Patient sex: F
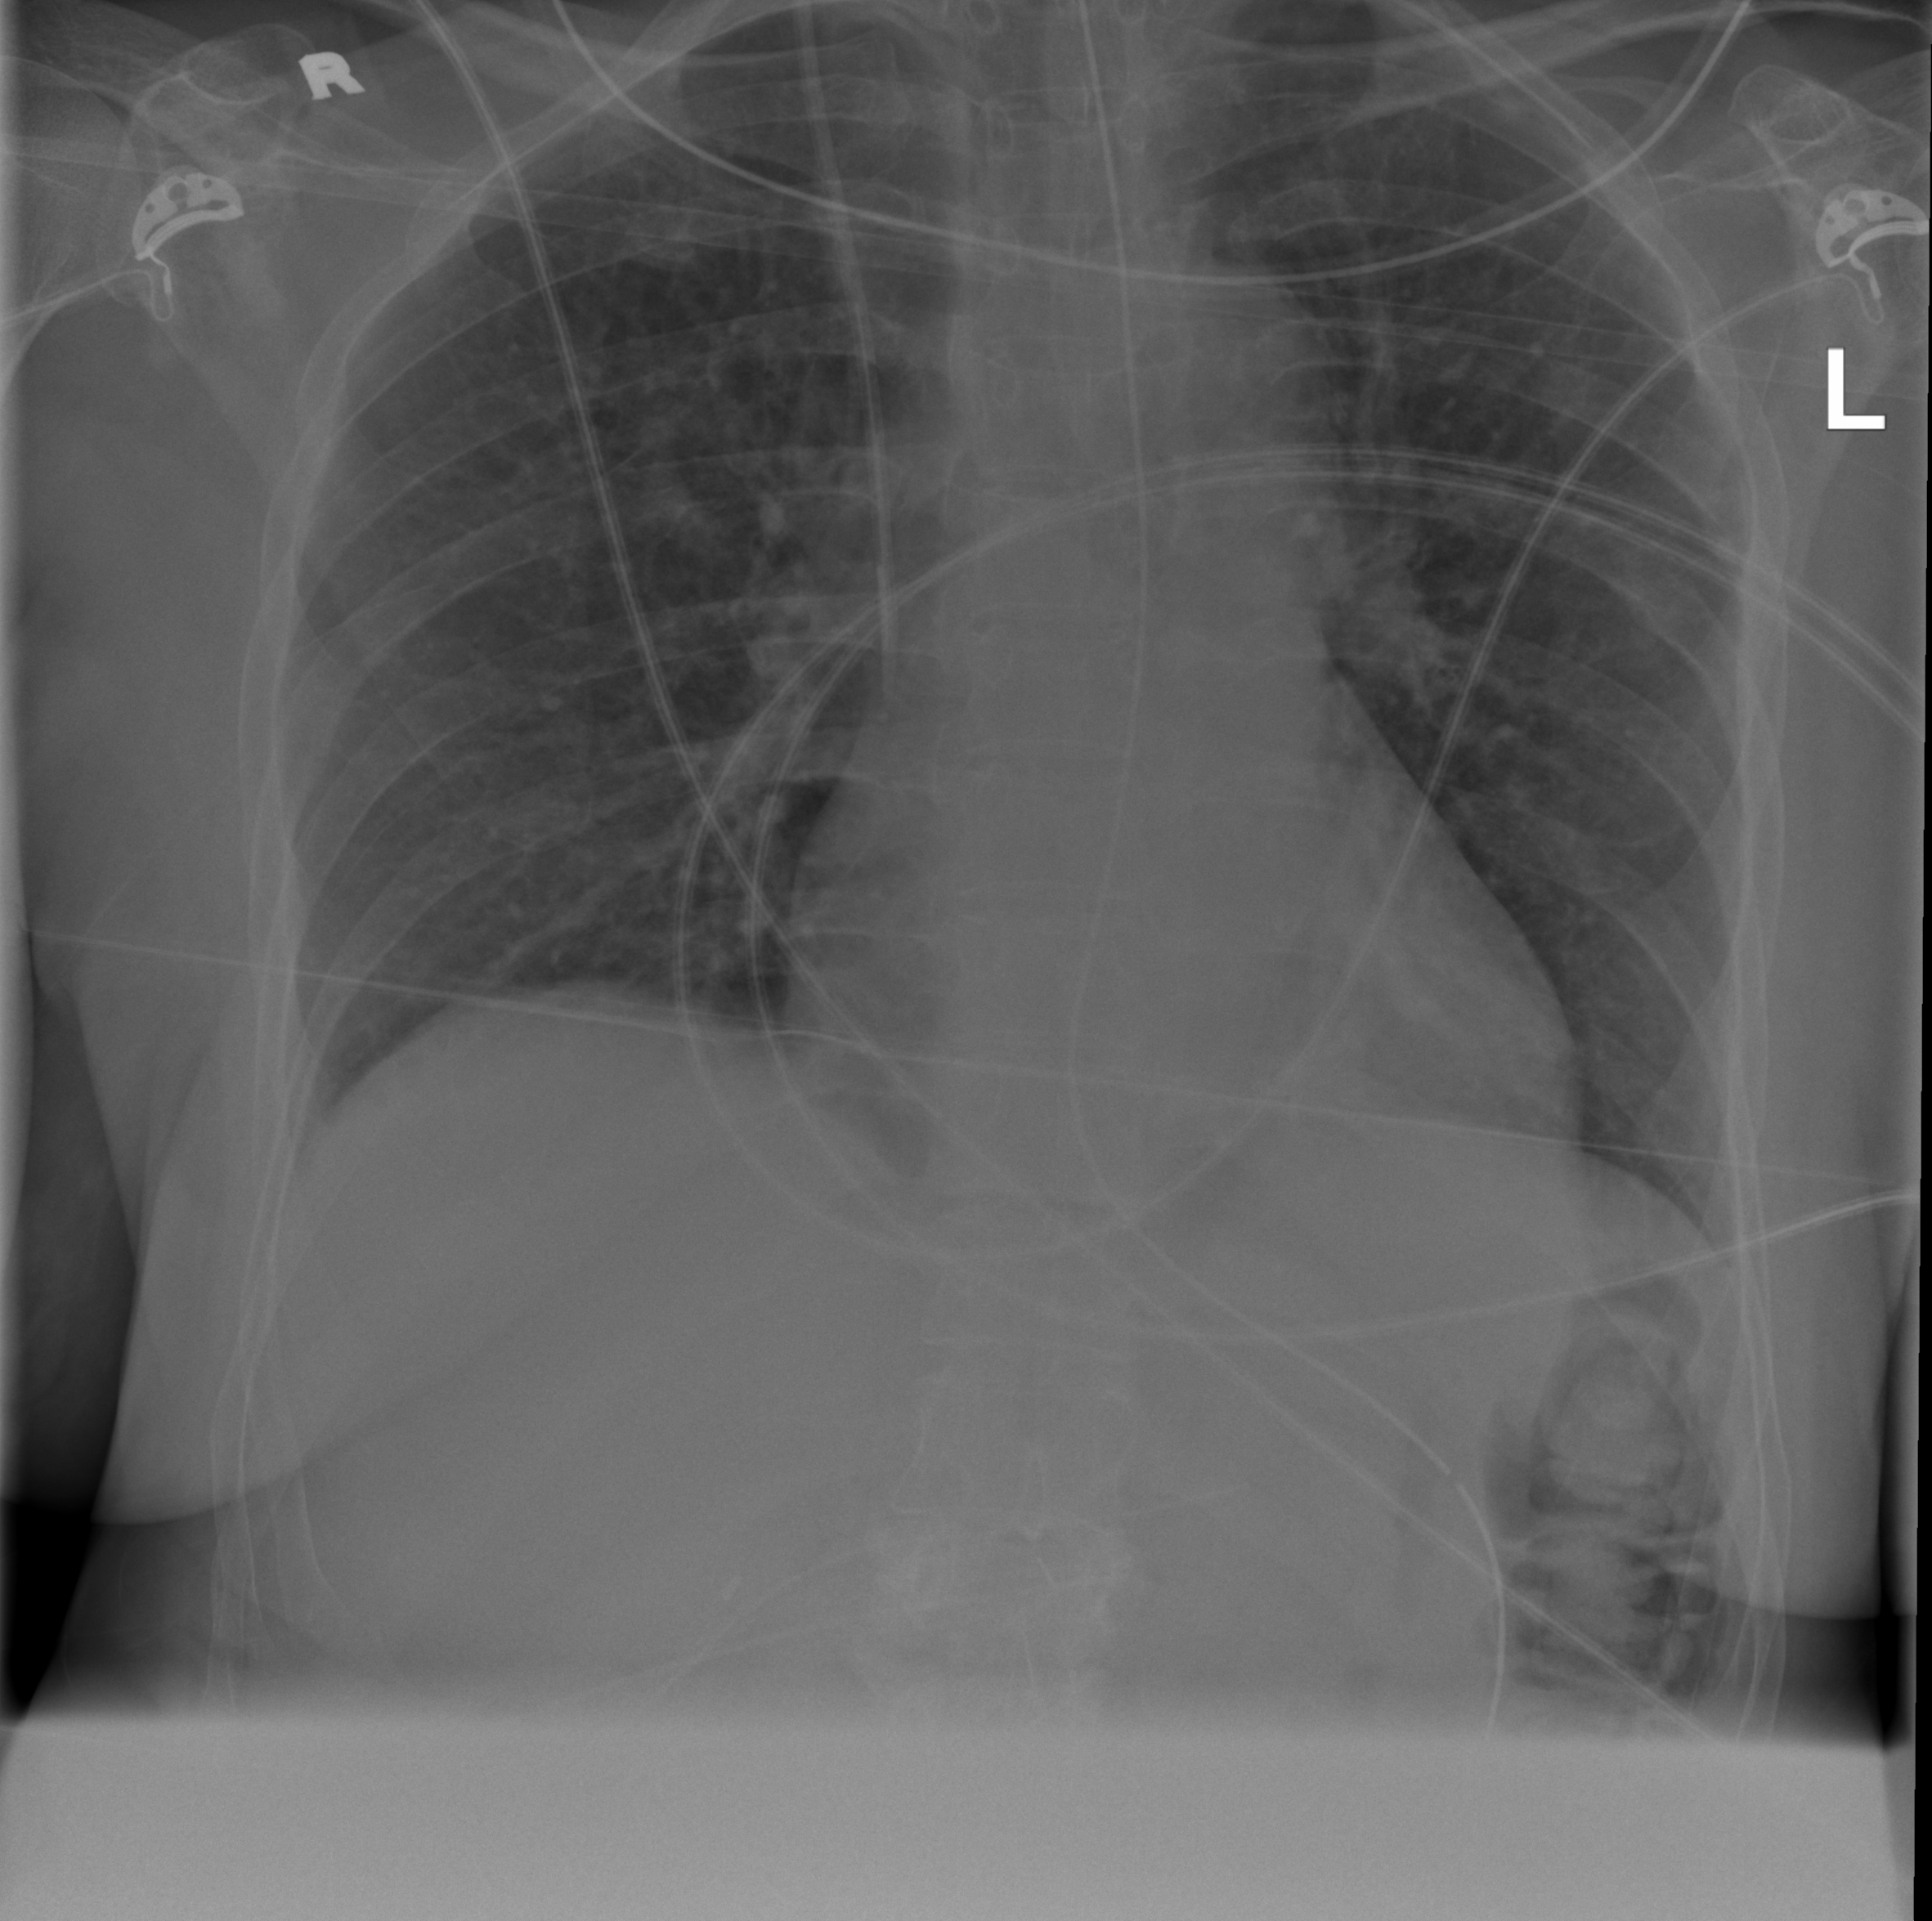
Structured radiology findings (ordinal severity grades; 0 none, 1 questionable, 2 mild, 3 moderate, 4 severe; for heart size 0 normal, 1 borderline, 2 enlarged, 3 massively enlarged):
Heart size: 0
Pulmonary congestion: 2
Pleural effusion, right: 0
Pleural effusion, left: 0
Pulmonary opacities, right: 0
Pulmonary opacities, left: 0
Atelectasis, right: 2
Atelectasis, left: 0